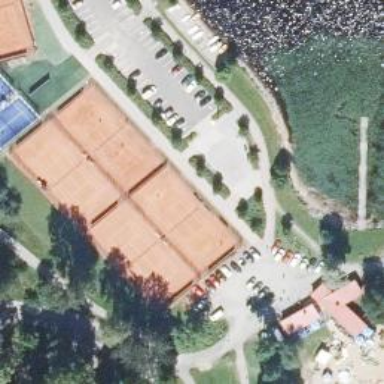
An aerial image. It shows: Clay tennis court on pitch.